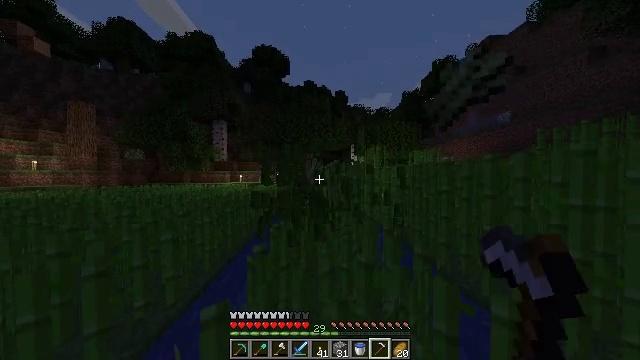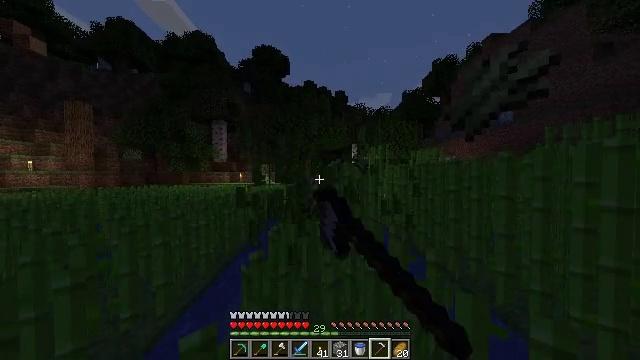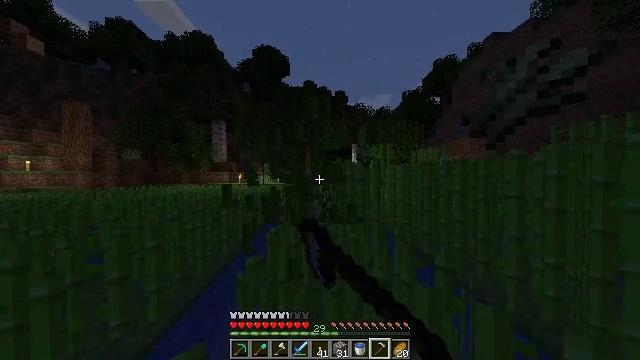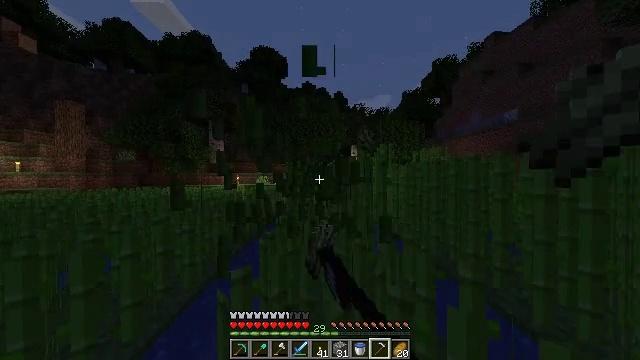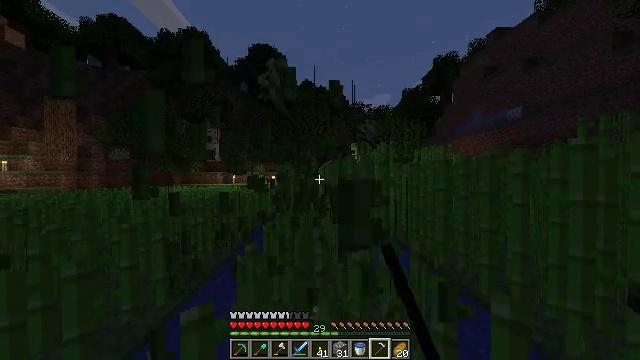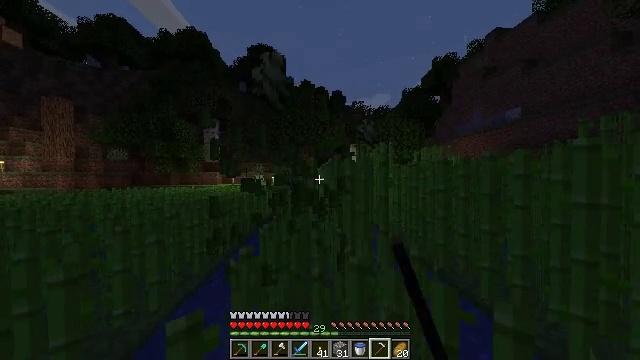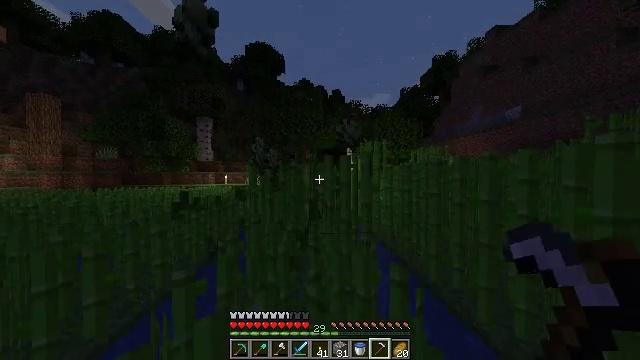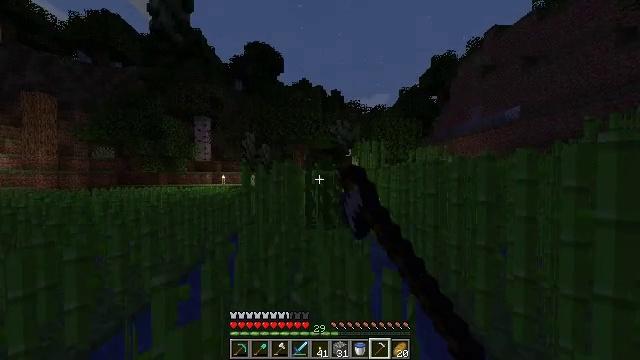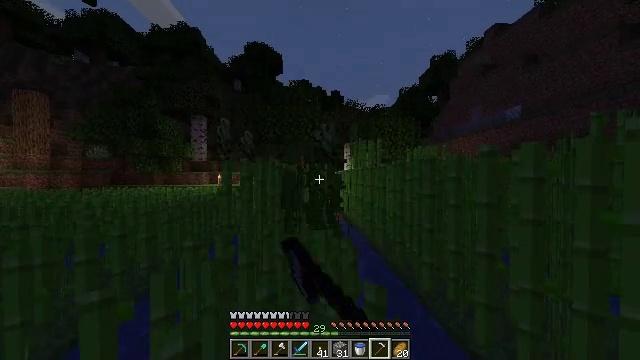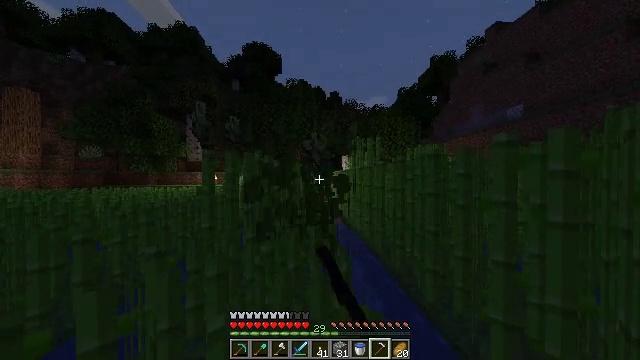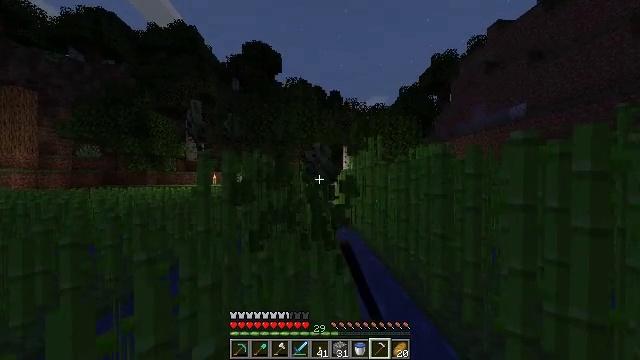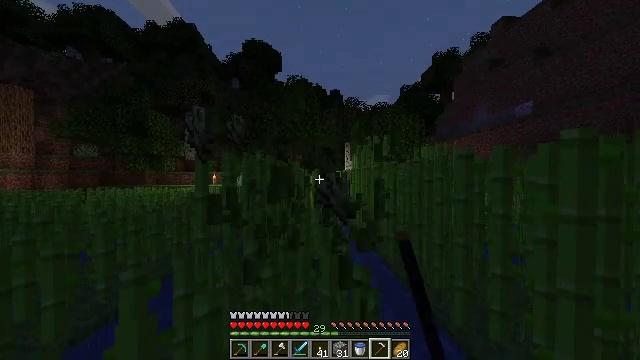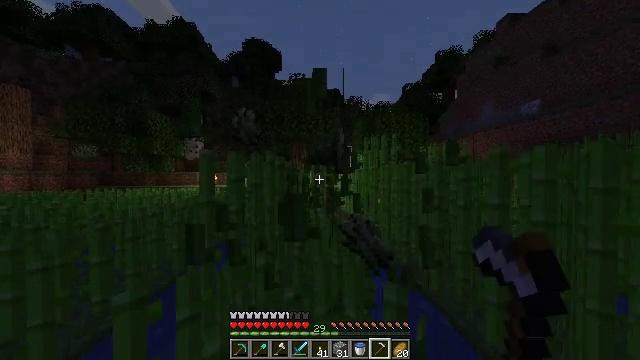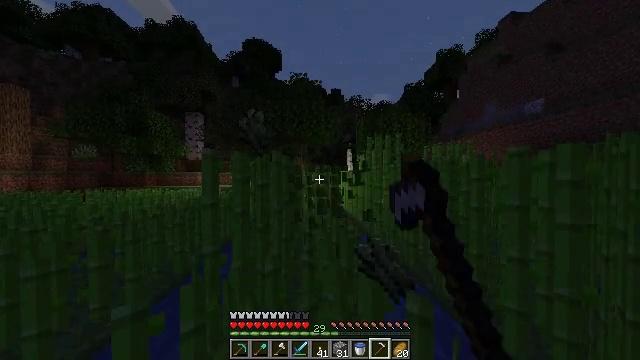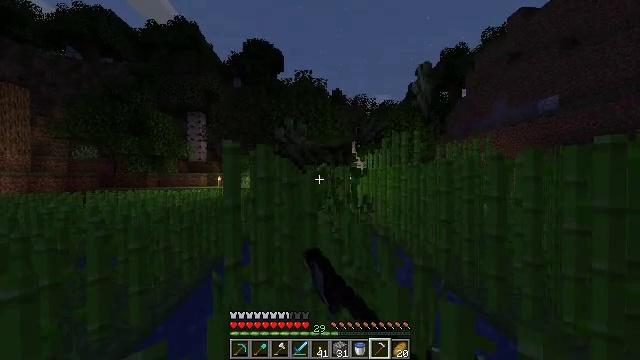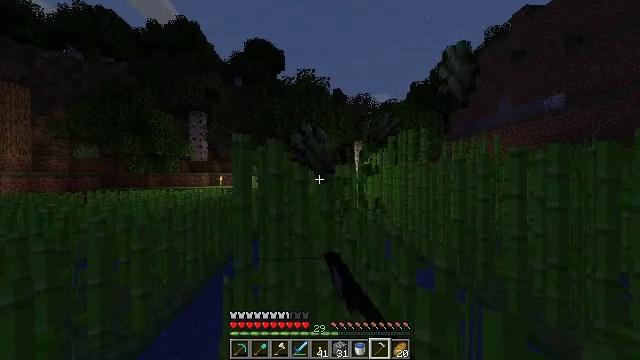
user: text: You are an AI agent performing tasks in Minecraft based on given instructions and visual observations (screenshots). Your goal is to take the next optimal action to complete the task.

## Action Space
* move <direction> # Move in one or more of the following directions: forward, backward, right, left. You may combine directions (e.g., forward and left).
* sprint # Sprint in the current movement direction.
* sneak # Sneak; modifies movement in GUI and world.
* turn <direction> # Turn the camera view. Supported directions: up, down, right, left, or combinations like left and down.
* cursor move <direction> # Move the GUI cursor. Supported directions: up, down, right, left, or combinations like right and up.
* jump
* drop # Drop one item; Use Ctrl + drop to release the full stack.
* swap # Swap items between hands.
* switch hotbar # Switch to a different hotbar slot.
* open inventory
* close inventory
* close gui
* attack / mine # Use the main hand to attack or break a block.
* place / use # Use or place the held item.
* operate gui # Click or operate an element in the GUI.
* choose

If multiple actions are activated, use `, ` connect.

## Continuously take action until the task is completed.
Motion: motion action
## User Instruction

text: Collect sugar cane near water sources.
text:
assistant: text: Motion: move forward, sprint, attack / mine
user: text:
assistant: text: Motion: move forward, sprint, attack / mine
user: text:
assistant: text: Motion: move forward, sprint, attack / mine
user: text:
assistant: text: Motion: move forward and move right, sprint, attack / mine
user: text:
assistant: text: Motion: move forward and move right, sprint, attack / mine
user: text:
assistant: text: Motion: move forward and move right, sprint, attack / mine
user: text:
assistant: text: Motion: move forward and move right, sprint, attack / mine
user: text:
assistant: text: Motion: move forward, sprint, attack / mine
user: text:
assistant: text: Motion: move forward, sprint, attack / mine
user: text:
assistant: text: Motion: move forward and move left, sprint, attack / mine
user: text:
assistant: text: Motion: move forward and move left, sprint, attack / mine
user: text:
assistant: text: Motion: move forward and move left, sprint, attack / mine
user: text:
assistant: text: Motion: move forward and move left, sprint, attack / mine
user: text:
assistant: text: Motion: move forward and move left, sprint, attack / mine
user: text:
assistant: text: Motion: move forward and move left, sprint, attack / mine
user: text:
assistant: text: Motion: move forward and move left, sprint, attack / mine
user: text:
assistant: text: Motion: move forward, sprint, attack / mine
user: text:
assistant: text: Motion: move forward, sprint, attack / mine
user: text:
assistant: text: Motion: move forward and move right, sprint, attack / mine
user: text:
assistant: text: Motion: move forward and move right, sprint, attack / mine
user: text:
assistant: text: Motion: move forward and move right, sprint, attack / mine
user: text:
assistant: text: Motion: move forward and move right, sprint, attack / mine
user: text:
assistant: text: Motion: move forward and move right, sprint, attack / mine
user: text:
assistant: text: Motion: move forward and move right, sprint, attack / mine
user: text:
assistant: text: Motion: move forward, sprint, attack / mine
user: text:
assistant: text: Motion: move forward, sprint, attack / mine
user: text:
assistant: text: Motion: move forward and move left, sprint, attack / mine
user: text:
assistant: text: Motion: move forward and move left, sprint, attack / mine
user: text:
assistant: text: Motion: move forward and move left, sprint, attack / mine
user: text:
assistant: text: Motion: move forward and move left, sprint, attack / mine